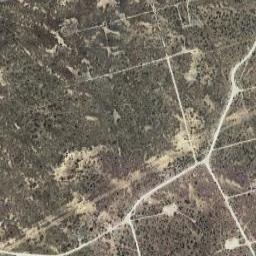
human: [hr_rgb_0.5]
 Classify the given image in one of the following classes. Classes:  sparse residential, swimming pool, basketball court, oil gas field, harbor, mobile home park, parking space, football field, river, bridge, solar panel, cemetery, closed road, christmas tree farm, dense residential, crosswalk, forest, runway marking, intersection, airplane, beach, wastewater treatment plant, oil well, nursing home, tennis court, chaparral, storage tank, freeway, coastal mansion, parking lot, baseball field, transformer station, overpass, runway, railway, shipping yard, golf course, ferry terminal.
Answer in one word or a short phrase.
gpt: oil gas field